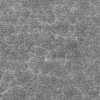
Atmospheric dust classification: not_dusty